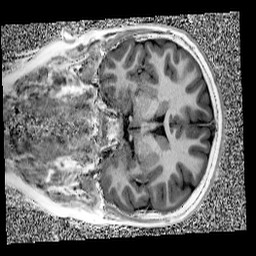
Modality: UNIT1
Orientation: coronal
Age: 9
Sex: male
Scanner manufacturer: siemens
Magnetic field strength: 3 T
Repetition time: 4 s
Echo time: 0.00303 s